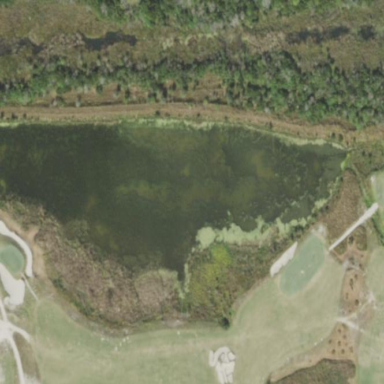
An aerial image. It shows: Water hazard on golf course.